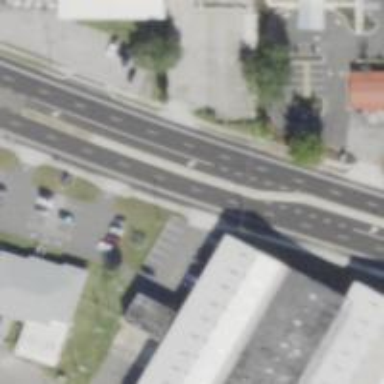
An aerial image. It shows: Primary highway with separate asphalt sidewalk.